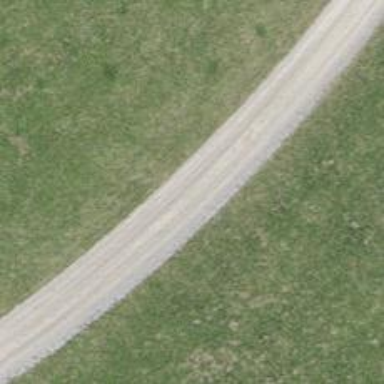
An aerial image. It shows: Unclassified road with compacted surface of grade2.